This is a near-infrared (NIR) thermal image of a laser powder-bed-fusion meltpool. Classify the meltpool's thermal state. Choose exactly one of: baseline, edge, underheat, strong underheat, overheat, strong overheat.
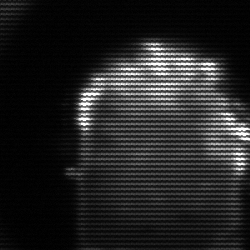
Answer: baseline